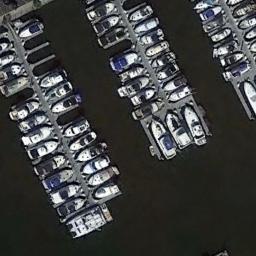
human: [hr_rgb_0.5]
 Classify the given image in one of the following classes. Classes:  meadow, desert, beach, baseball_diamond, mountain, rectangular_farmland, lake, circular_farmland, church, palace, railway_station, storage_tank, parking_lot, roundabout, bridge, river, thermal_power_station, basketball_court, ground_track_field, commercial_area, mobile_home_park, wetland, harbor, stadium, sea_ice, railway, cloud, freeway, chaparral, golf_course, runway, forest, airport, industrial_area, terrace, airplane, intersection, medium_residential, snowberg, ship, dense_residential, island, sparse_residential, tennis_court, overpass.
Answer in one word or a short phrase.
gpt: harbor